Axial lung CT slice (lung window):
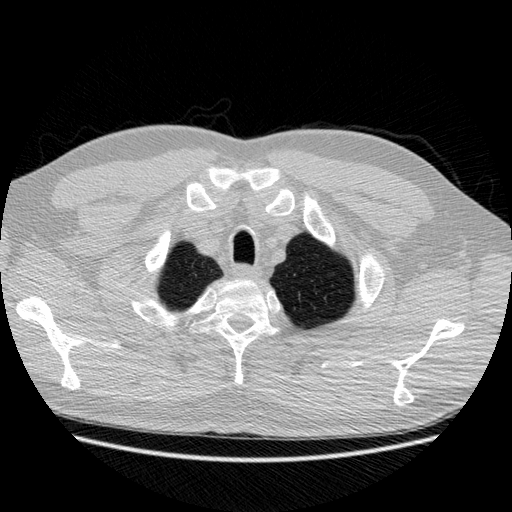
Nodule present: no